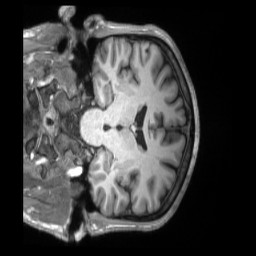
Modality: T1w
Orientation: coronal
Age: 52
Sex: male
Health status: ill
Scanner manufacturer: siemens
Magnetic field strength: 3 T
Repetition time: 2.2 s
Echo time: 0.00157 s